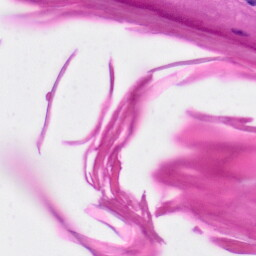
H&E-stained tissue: Skin